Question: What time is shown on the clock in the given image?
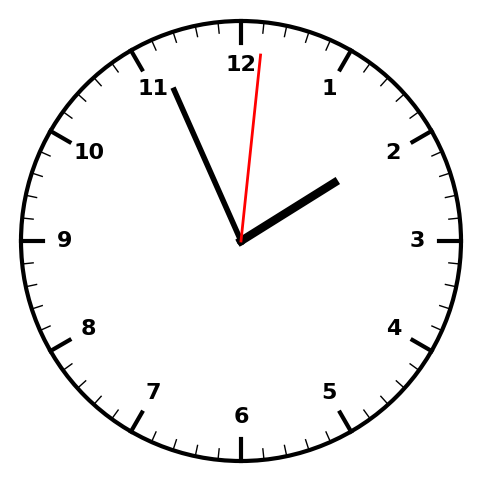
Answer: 01:56:01